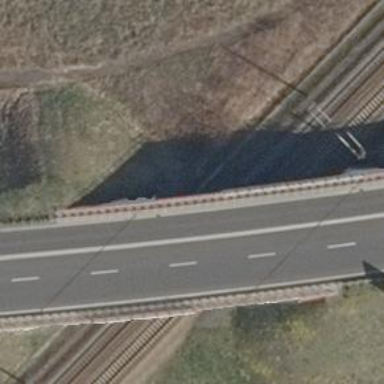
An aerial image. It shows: Railway signal.